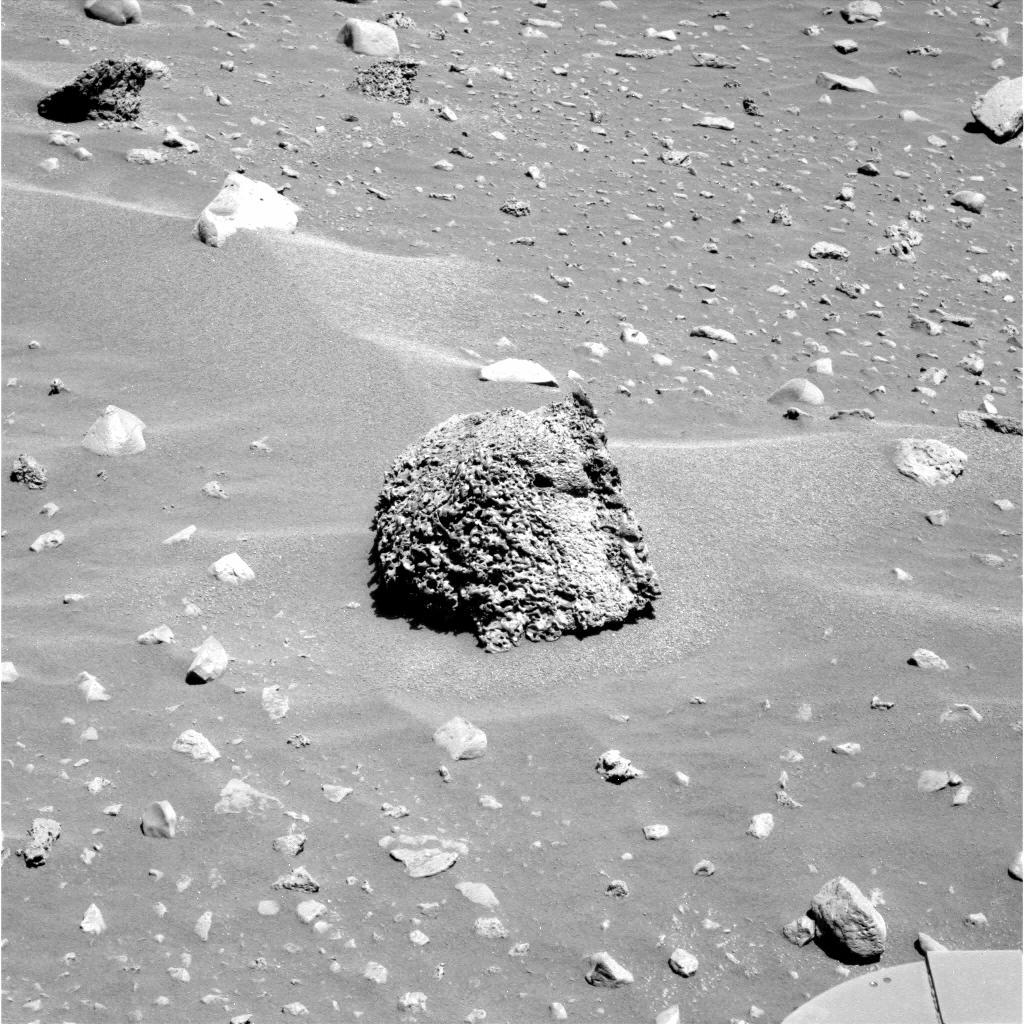
Terrain classes present: Background, Gravel / Sand / Soil, Rock, Shadow